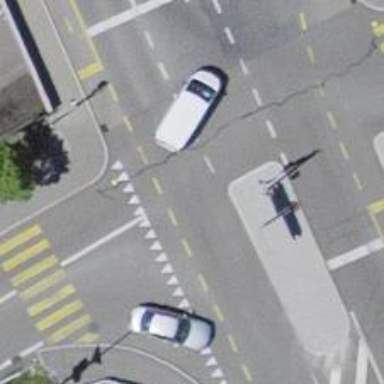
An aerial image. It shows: Asphalt road with secondary link designation.